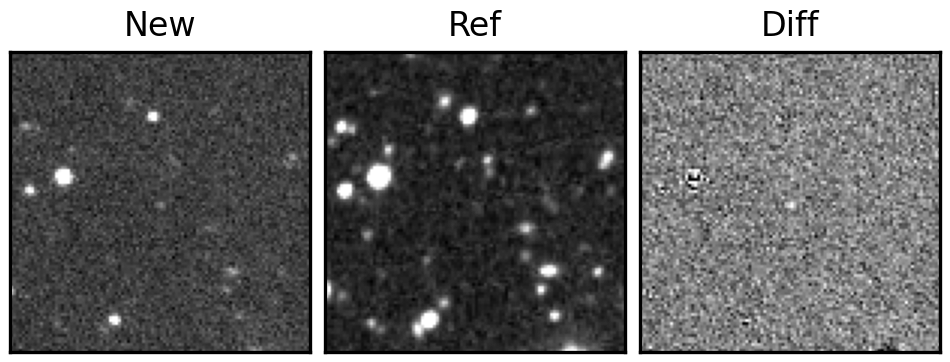
Label: real